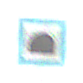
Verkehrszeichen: Tunnel
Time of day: MorningAfternoon
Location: Outdoor (Suburban)
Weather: Overcast
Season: NotSpecified
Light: Natural